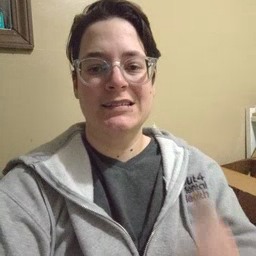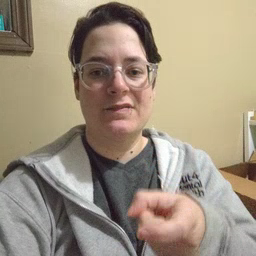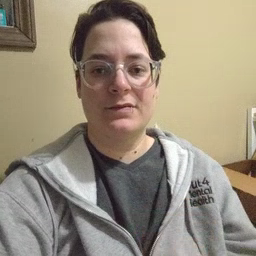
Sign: gift